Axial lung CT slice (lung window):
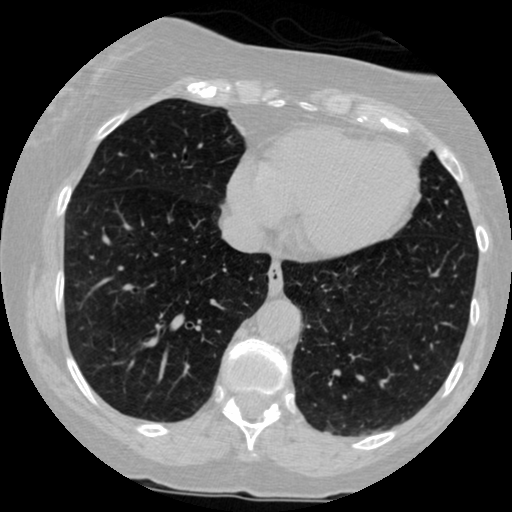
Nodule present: no